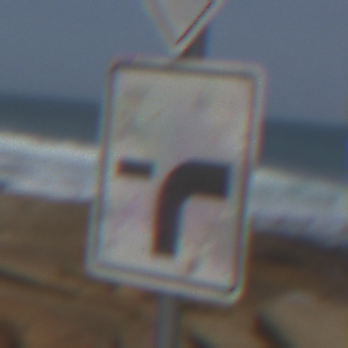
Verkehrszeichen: VerlaufVorfahrtsstrasse9
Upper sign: Vorfahrtsstrasse
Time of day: Midday
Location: Outdoor (Nature)
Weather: PartlyCloudy
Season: NotSpecified
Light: Natural